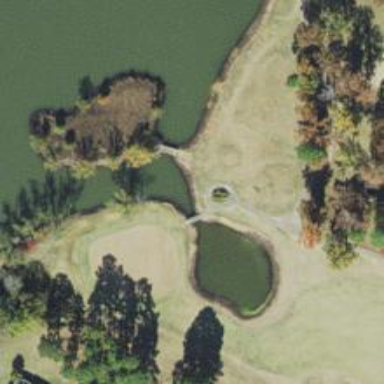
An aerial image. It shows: Path for both road and golf.